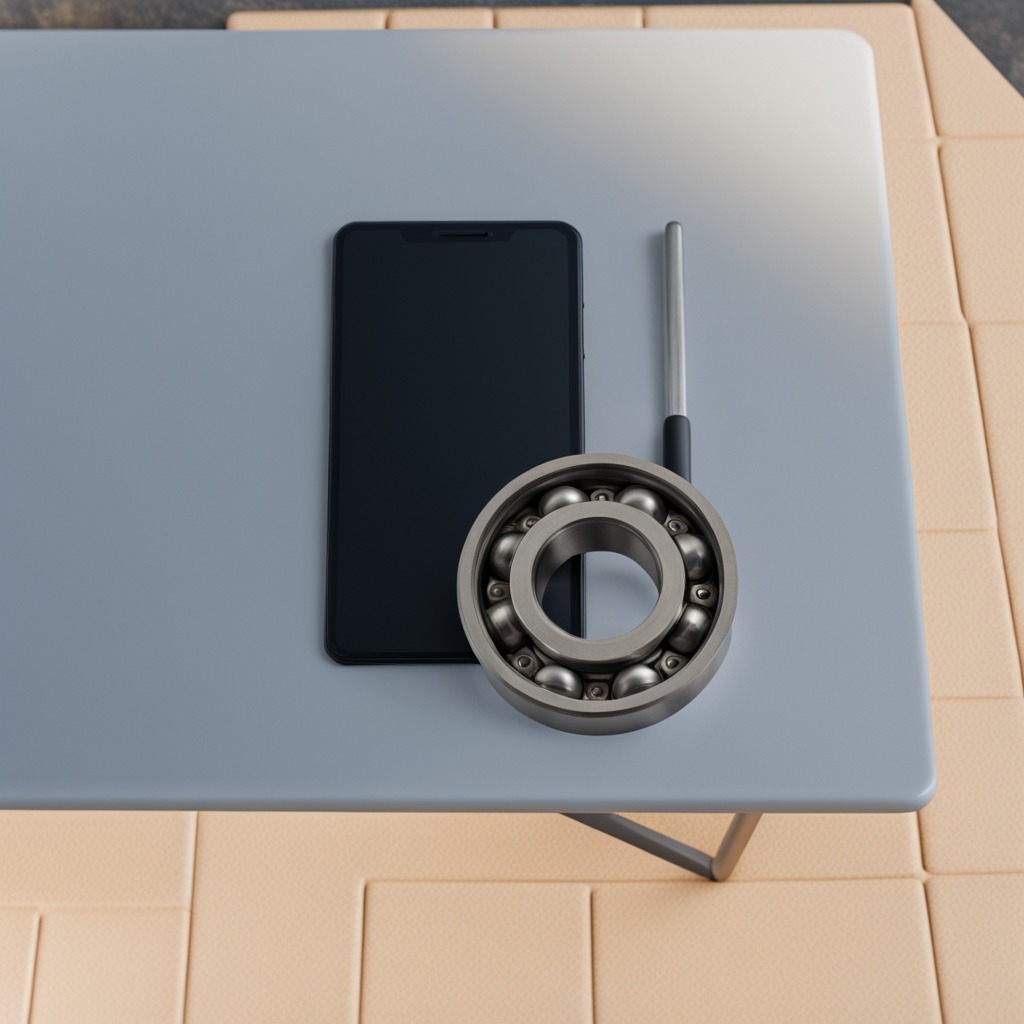
A metal ball bearing is lying on the table.